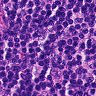
Metastatic tissue present: yes